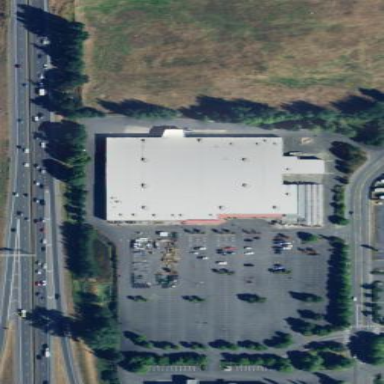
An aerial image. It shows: Retail area.